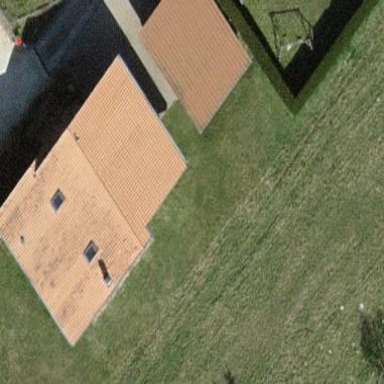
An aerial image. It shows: Garage.